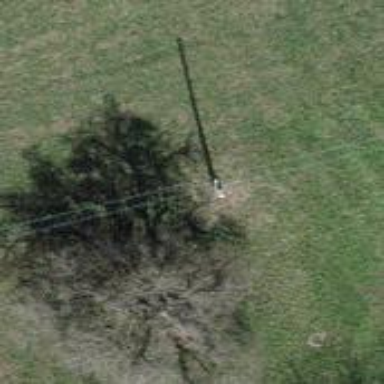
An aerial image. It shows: Power pole.